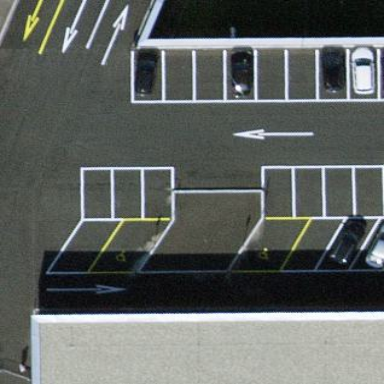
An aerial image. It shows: Rooftop parking area with asphalt surface.